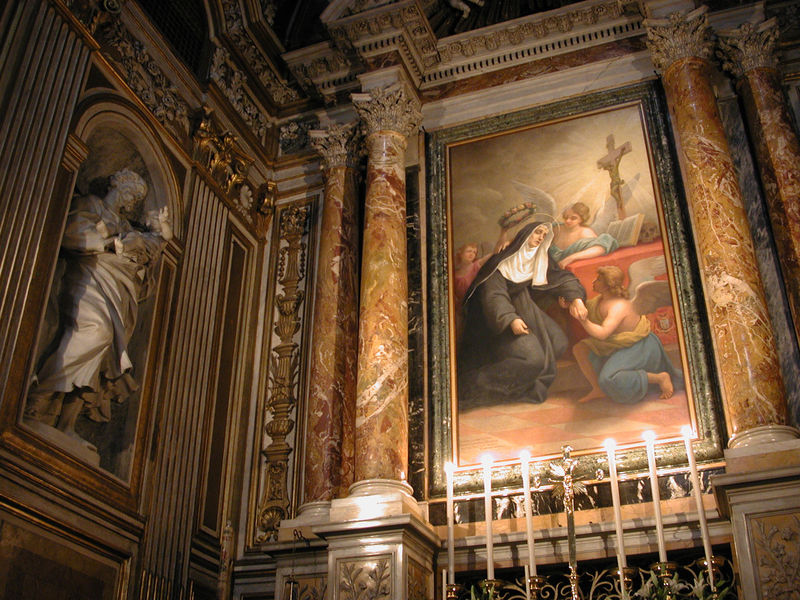
Titel: S. Rita da Cascia
Künstler: Carlo Fontana
Standort: Rom, S. Rita da Cascia (EU - I - Latium)
Schlagwörter: flügel, gemälde, mann, rubens, weiß, licht, marmor, säule, säulen, bart, rahmen, kirche, figur, gold, engel, statue, kerzen, stuck, nische, buch, kreuz, nonne, kranz, tizian, kapitell, fries, blütenkranz, basis, kreiz, caravaggio, säulen marmor